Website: crate-barrel
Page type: address-validator
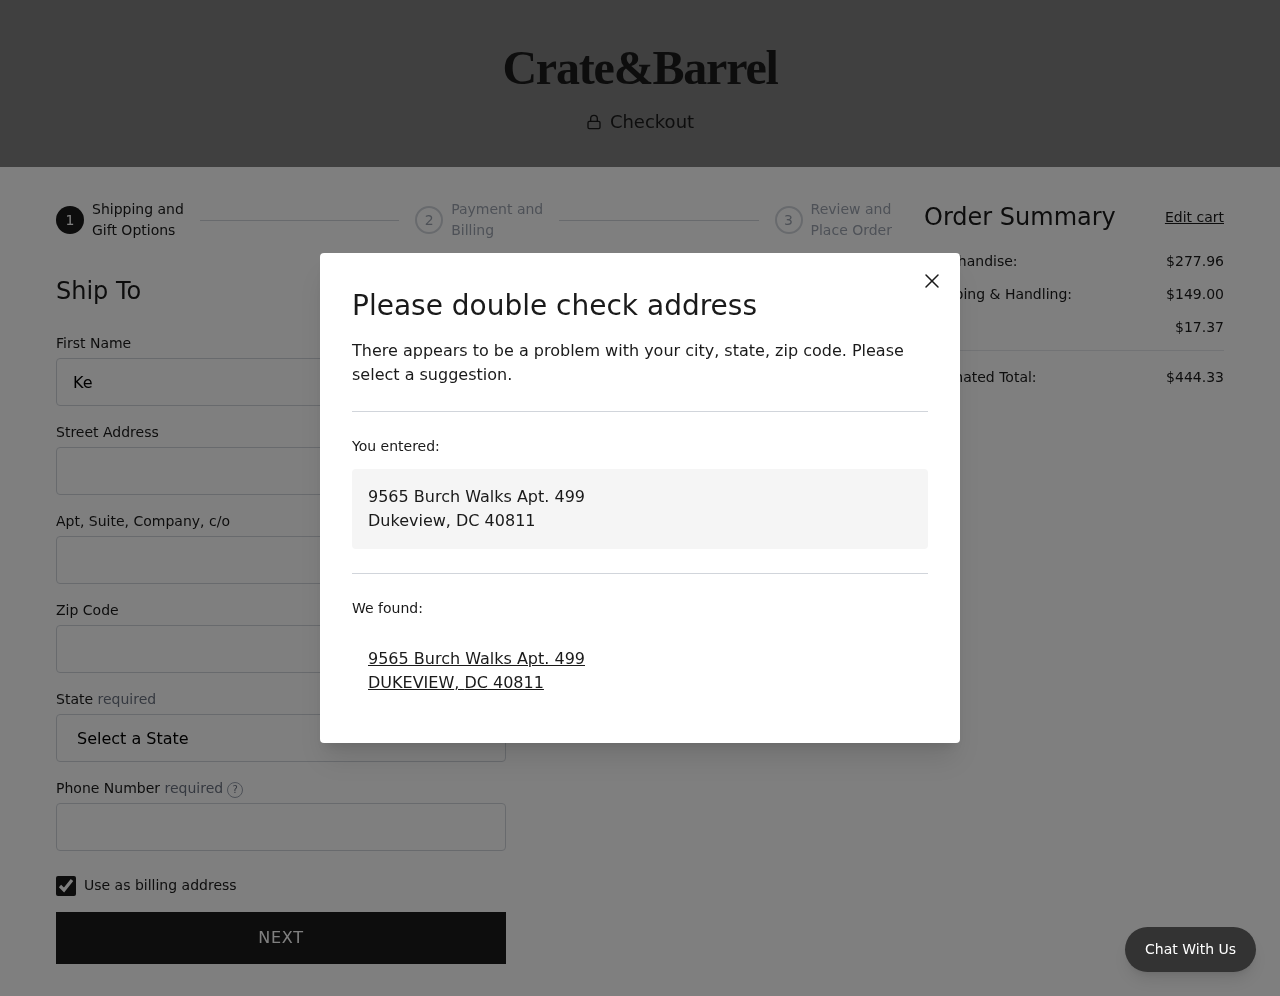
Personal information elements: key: PII_CITY
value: Dukeview
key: PII_CITY
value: DUKEVIEW
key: PII_FIRSTNAME
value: Kelly
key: PII_PHONE
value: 3109575655
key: PII_POSTCODE
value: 40811
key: PII_STATE
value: DC
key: PII_STATE_ABBR
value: DC
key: PII_STREET
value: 9565 Burch Walks Apt. 499
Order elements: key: ORDER_SUBTOTAL
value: $277.96
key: ORDER_SHIPPING_COST
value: $149.00
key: ORDER_TAX
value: $17.37
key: ORDER_TOTAL
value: $444.33